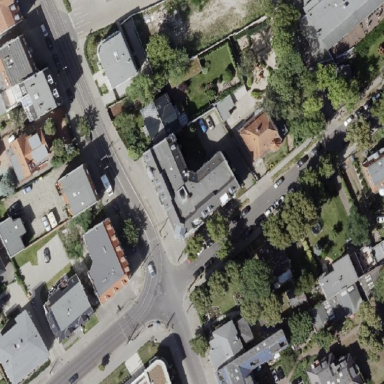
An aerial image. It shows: Hipped roof apartment building.